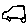
Label: car